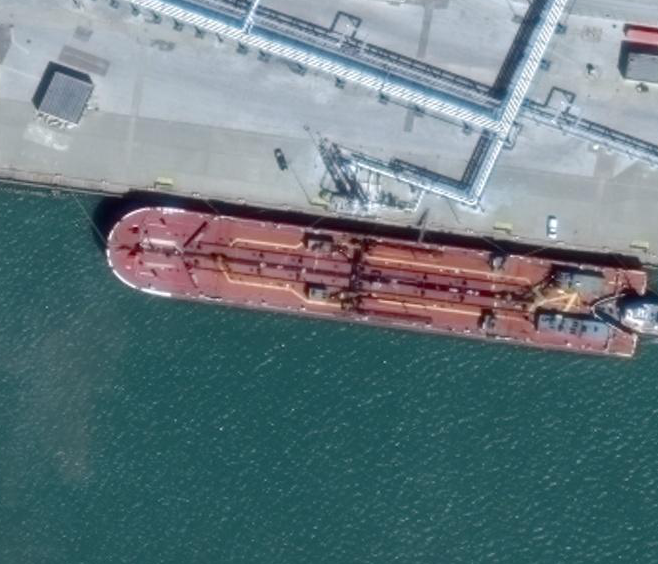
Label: Tank_ship